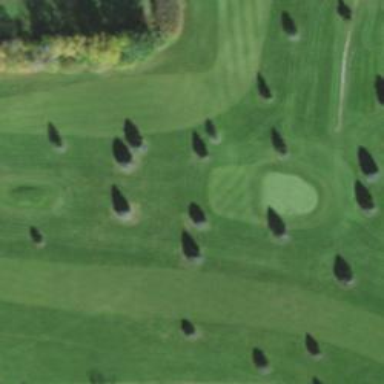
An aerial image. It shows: Golf hole.